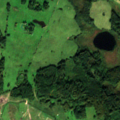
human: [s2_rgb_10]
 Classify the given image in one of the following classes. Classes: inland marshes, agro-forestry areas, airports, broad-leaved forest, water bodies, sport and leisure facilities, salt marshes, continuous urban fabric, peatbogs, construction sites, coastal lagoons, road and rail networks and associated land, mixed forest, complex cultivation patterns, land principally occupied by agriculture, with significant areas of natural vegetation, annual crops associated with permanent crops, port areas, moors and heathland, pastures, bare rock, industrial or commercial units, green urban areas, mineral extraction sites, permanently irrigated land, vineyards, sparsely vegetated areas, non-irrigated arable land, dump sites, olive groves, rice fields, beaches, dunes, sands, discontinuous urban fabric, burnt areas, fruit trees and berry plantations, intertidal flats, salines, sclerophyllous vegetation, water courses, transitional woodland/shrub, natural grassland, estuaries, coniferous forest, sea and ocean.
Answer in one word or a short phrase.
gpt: pastures, land principally occupied by agriculture, with significant areas of natural vegetation, broad-leaved forest